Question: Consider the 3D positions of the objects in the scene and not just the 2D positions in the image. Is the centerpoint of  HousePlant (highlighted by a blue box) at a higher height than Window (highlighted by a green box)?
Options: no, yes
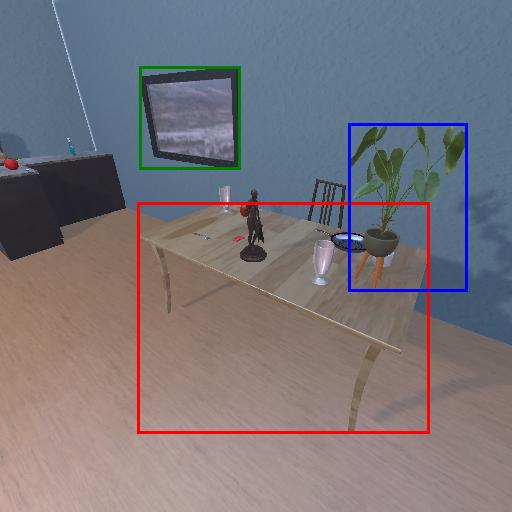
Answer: no